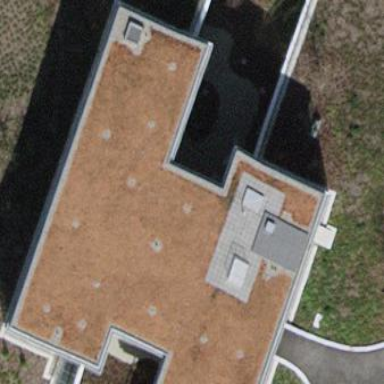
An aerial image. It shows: Hospital building with flat roof.